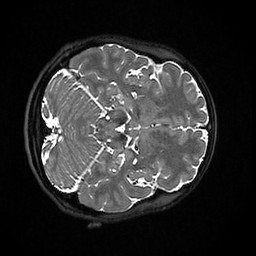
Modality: T2w
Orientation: axial
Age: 40
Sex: female
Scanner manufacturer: ge
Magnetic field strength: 3 T
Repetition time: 3.202 s
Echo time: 0.06683 s